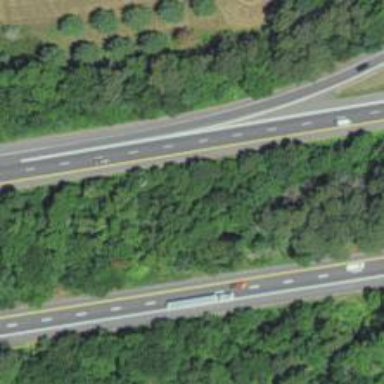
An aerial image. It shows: Motorway link.